Question: <URL>

According to the above image.
How can i Show the table (Preview) in datagridview.
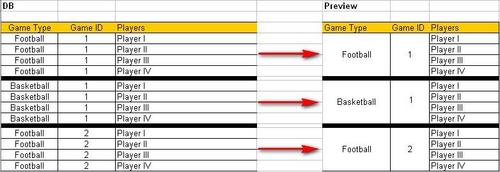
Answer: You can use nested grid views, there are number of methods to do that. Google "nested gridviews"